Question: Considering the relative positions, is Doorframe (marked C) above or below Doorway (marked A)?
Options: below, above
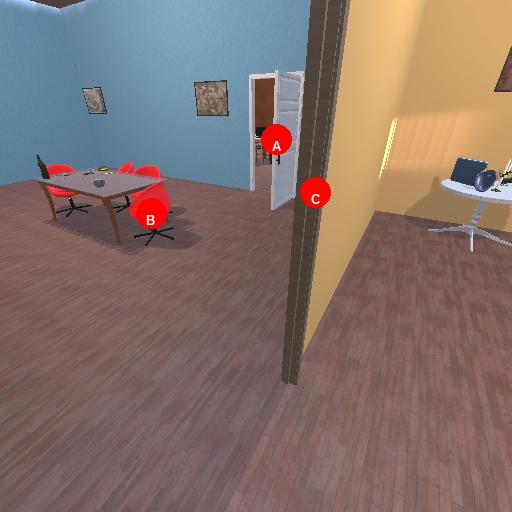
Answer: below